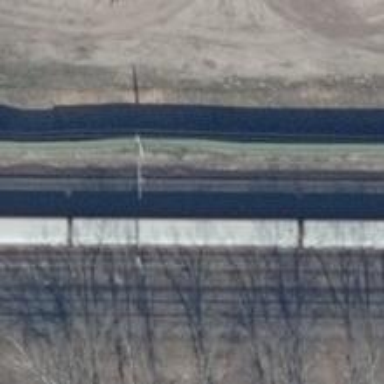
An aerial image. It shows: Railway milestone with catenary mast.